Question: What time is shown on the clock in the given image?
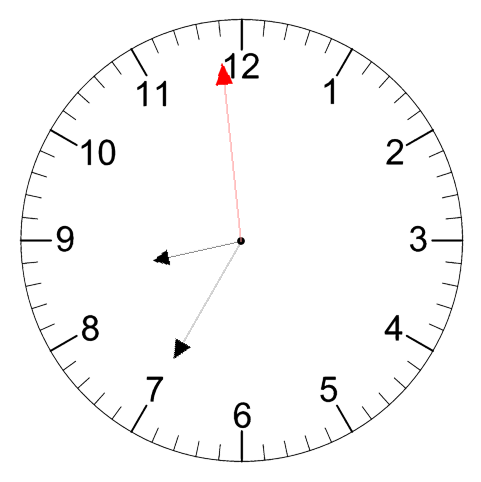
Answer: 08:34:59